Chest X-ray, AP view. Patient: 40 years old, sex M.
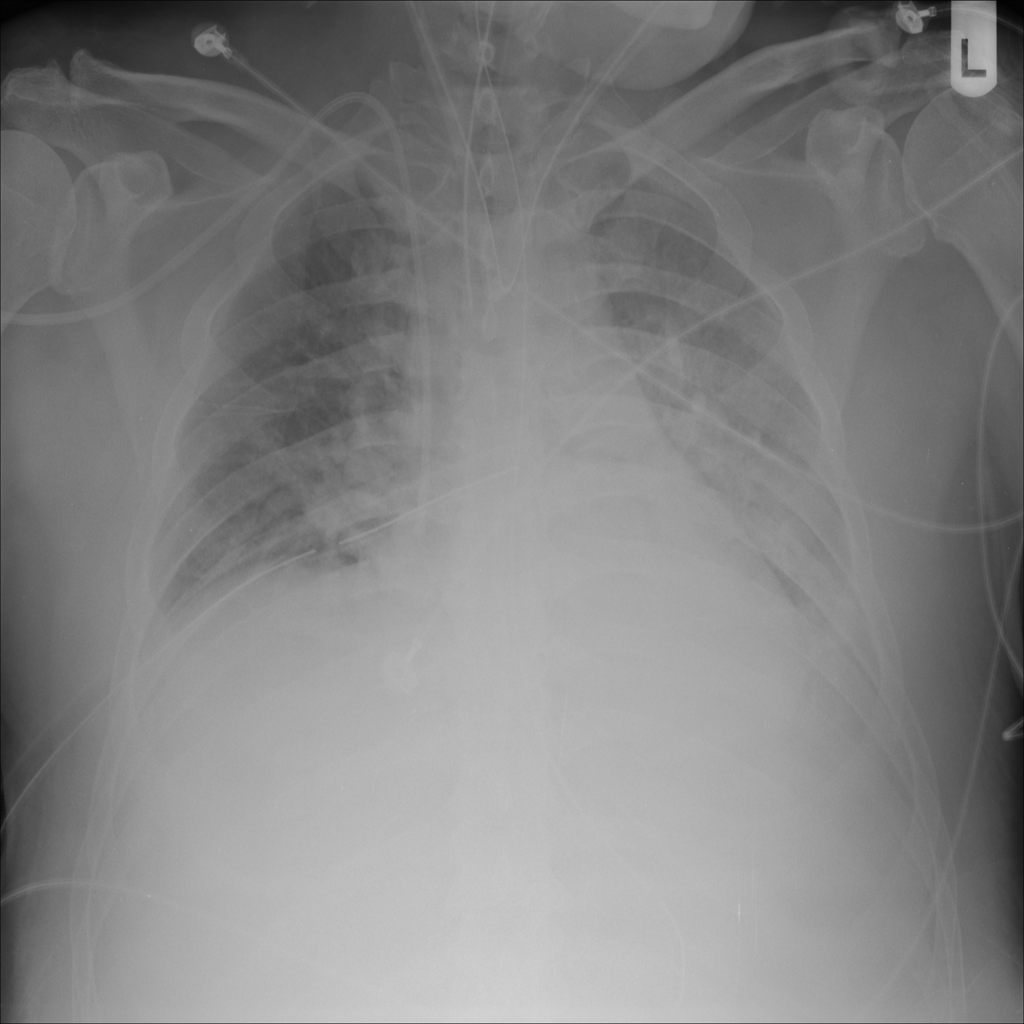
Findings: Infiltration